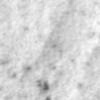
Label: no_change